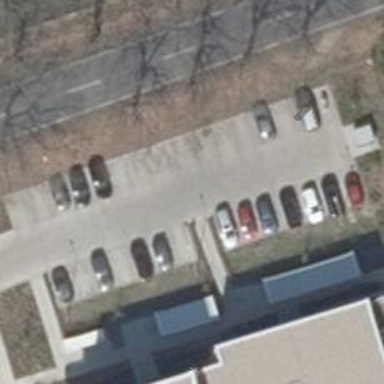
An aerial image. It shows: Parking aisle designated as service road.